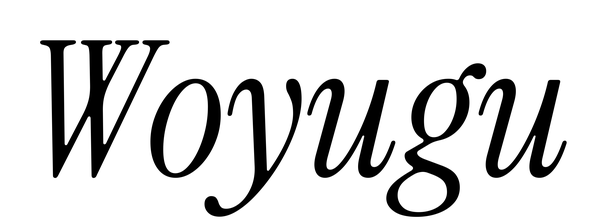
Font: InstrumentSerif-Italic